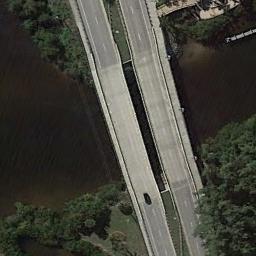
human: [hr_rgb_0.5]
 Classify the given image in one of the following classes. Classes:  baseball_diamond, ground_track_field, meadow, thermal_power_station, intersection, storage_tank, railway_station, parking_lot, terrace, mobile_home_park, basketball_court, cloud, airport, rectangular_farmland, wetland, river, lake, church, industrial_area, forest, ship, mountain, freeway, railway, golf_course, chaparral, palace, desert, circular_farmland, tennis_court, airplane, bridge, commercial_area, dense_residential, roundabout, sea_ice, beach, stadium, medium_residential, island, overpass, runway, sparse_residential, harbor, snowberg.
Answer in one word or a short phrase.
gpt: bridge